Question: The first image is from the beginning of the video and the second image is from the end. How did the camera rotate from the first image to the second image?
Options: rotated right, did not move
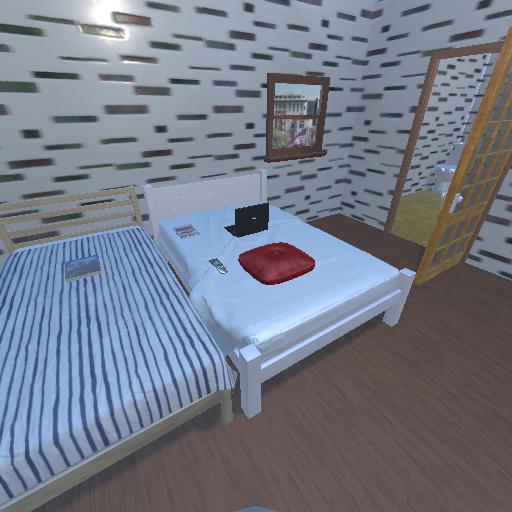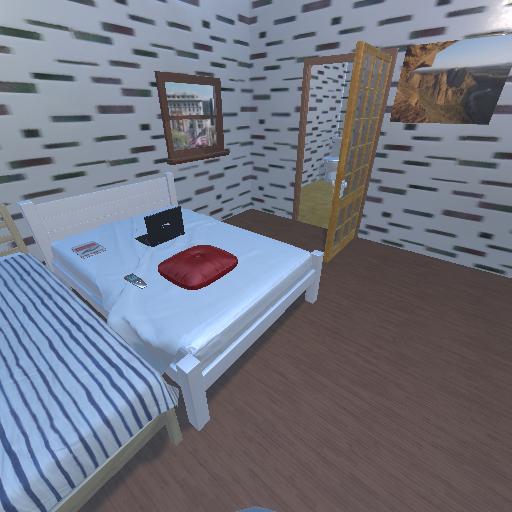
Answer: rotated right